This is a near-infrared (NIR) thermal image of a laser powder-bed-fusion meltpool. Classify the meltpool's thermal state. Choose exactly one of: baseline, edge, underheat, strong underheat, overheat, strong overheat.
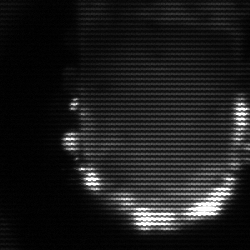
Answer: baseline